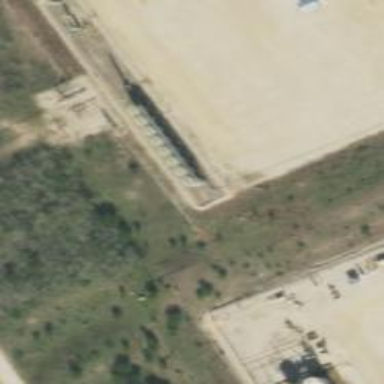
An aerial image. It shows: Storage tank with man-made structure.